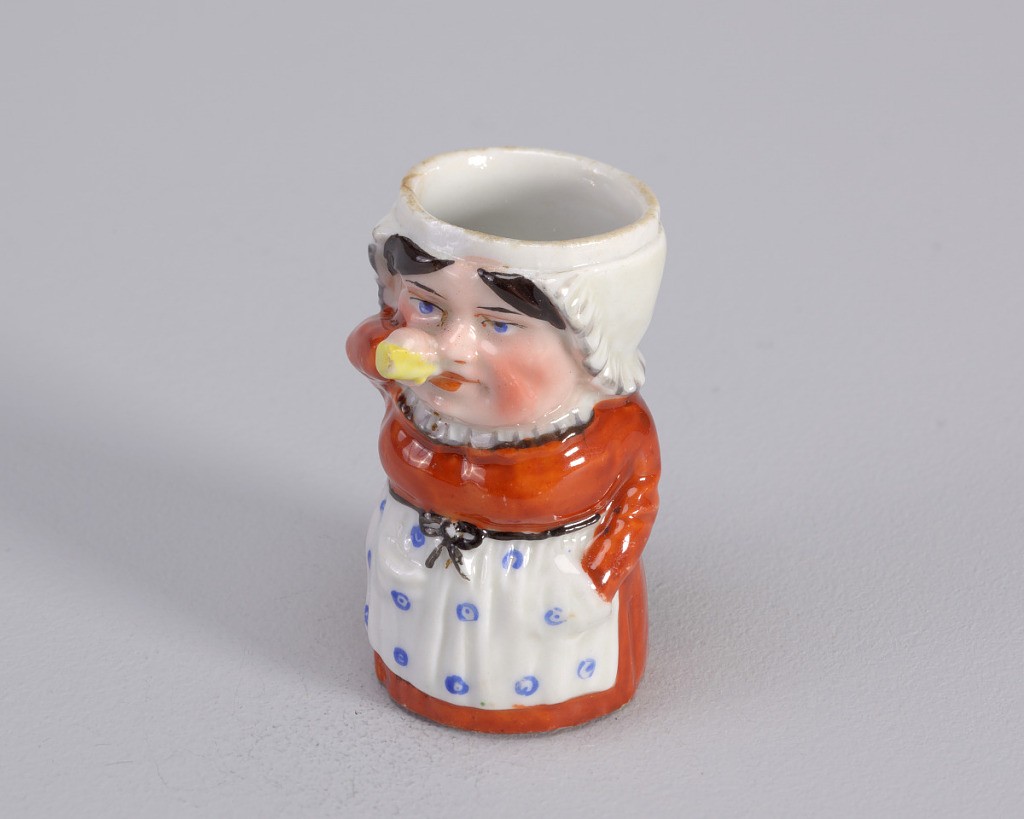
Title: matchsafe
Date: late 19th century
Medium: Porcelain
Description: Figure of woman drinking from yellow bottle. Figure wears a rust dress with a white ruffle around the neck and a white apron with big blue dots. Figure's hand is in an apron pocket.